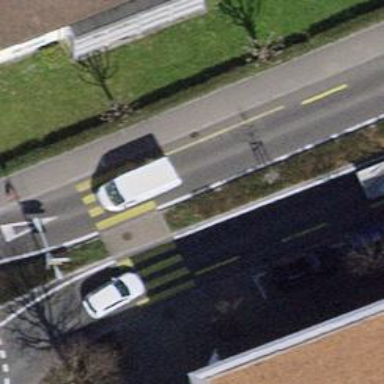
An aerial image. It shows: Traffic calming island.